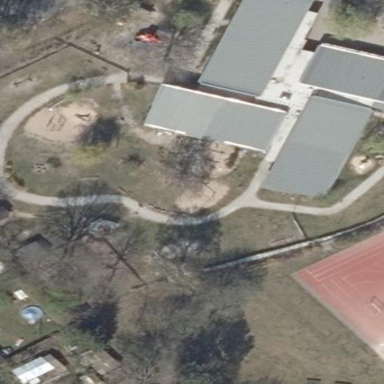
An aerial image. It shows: Kindergarten.